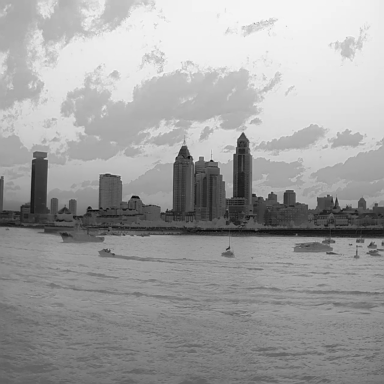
There are two objects shown in the infrared image, including a canoe, and a warship.